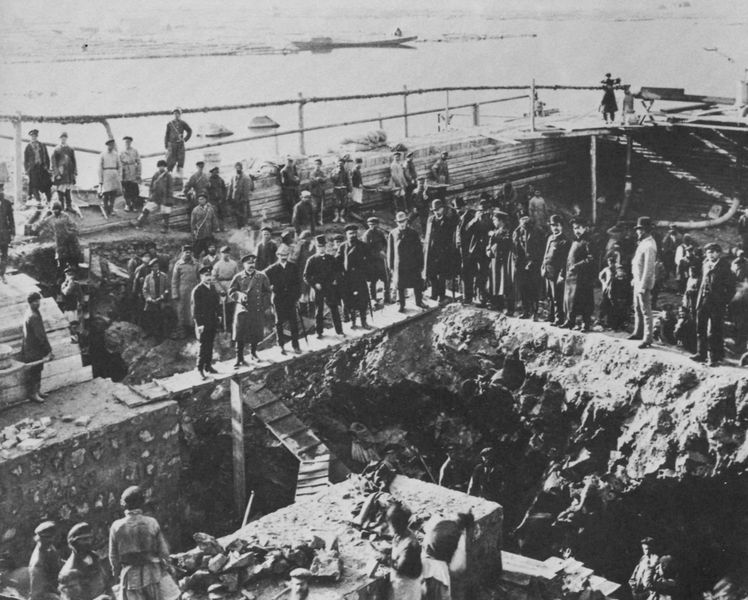
Titel: Bauarbeiten für eine Fabrikanlage der Metallurgischen Gesellschaft von Südrussland, Dnjepr-Region
Künstler: Russischer Photograph
Standort: Helsinki
Institution: Helsingin yliopistom kirjasto
Schlagwörter: dunkel, felsen, himmel, schatten, wasser, weiß, fluss, menschen, ufer, grau, hell, hüte, licht, männer, profil, schwarz, gürtel, haus, zaun, anzug, anzüge, mützen, wand, architektur, stehen, steine, bild, erde, feld, ferne, horizont, brücke, gewässer, boot, kahn, küste, schiff, zuschauer, abhang, russland, mauer, schichten, geröll, arbeiter, grube, hafen, beobachter, krieg, steg, treppe, treppen, soldaten, bohlen, geländer, stufen, bretter, knöpfe, foto, fotografie, photographie, ruine, brett, schwarz-weiss, loch, militär, uniform, uniformen, leichen, stöcke, helm, helme, rampe, umzäunung, einweihung, bau, besichtigung, lager, baustelle, abgrenzung, archäologie, bunker, fundamente, grundsteinlegung, ausgrabung, bauarbeiter, erdreich, soladten, angrenzung, archäologen, ausgrabungsstätte, baugrube, grabungsstätte, iniformen, sperrzone, tutenamun, ubiform, zeitzeugen